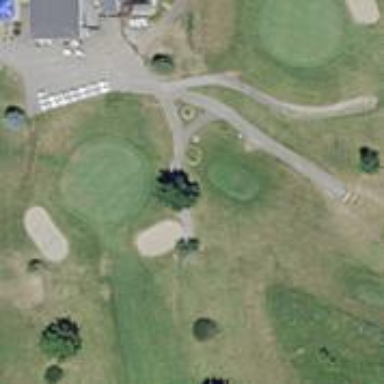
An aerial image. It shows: Asphalt path that serves as golf cartpath.